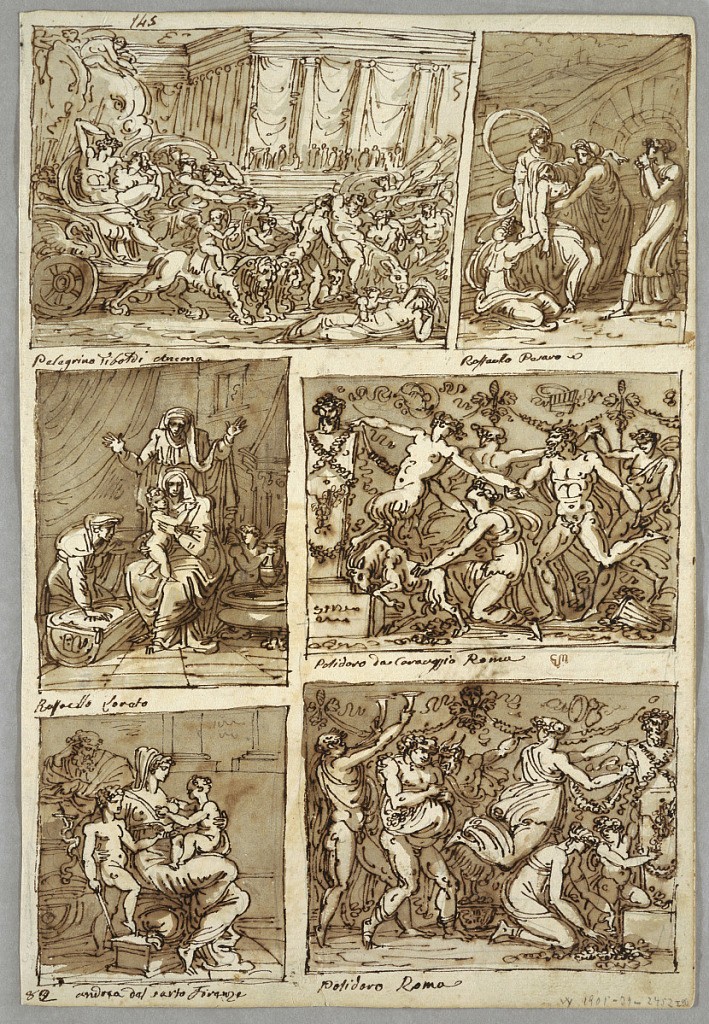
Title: Sketchbook Page: Six Scenes; Verso: Five Studies of Horse Heads; Head of Lion
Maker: Felice Giani, Italian, 1758–1823
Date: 1811–14
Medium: Pen and brown ink, brush with brown wash over traces of graphite on cream laid paper
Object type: Drawing
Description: Triumph of Bacchus and Arianna; Madonna with female figure; Madonna and infant with St. Anna, St. Elizabeth; Bacchic representation; Sacred Family with St. John. Verso: five studies of horse heads; lion head.